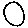
Label: circle